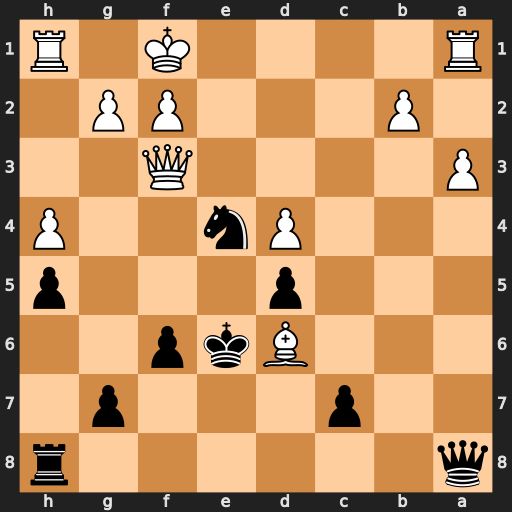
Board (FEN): q6r/2p3p1/3Bkp2/3p3p/3Pn2P/P4Q2/1P3PP1/R4K1R
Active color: b
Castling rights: -
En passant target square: -
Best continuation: Nd2+ Ke2 Nxf3